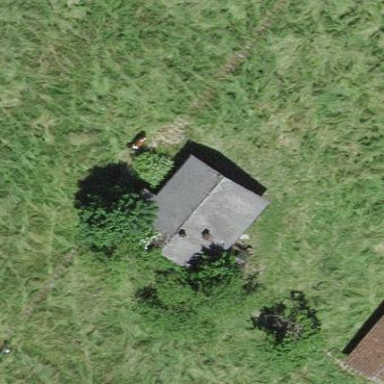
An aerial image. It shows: Barn.